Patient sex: M
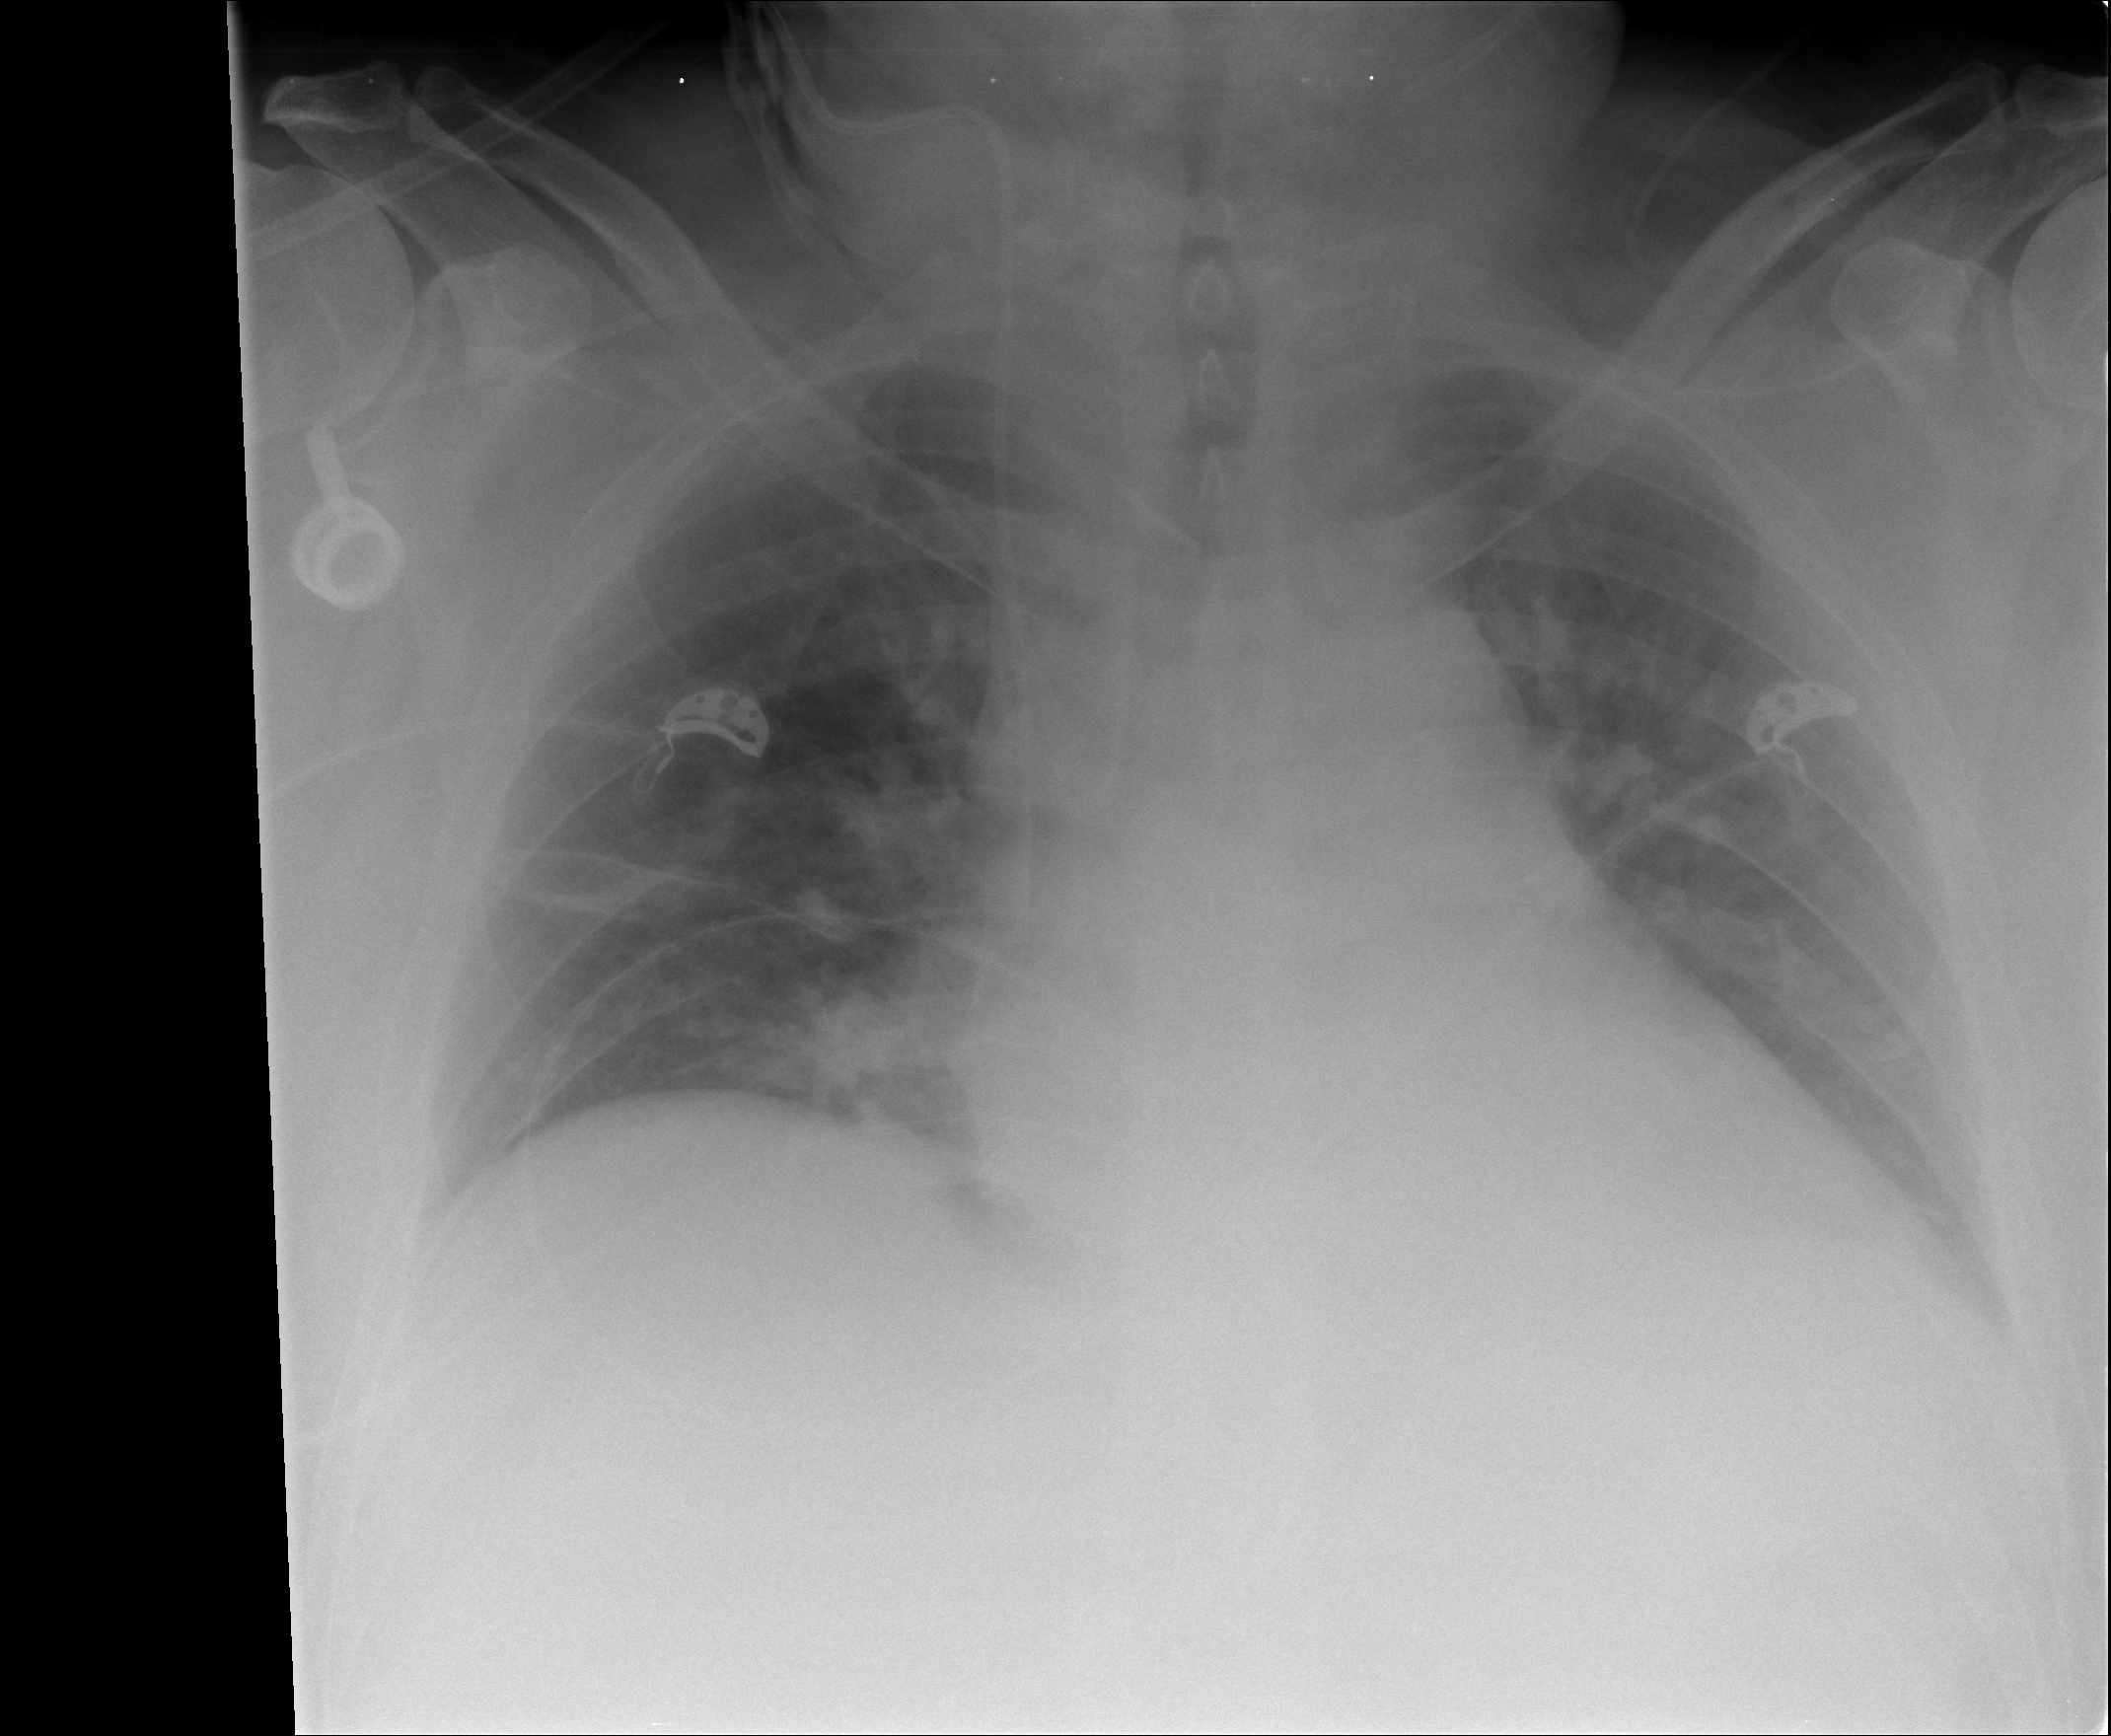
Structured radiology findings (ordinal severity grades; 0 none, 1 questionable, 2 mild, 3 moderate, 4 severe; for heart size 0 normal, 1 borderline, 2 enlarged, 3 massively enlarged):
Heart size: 0
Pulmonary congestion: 2
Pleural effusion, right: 0
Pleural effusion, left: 0
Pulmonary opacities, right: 0
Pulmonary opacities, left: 0
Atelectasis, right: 2
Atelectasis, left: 0